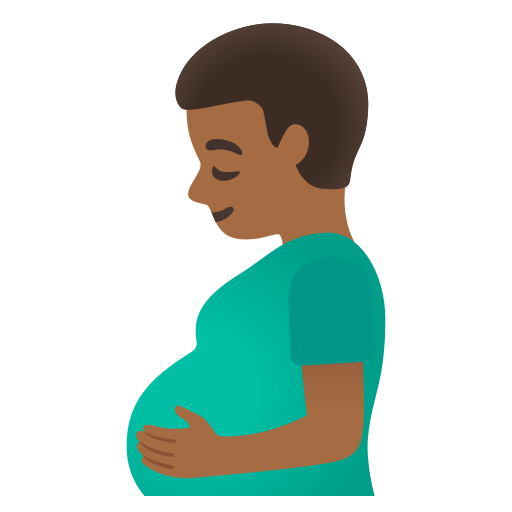
Emoji: 🫃🏾